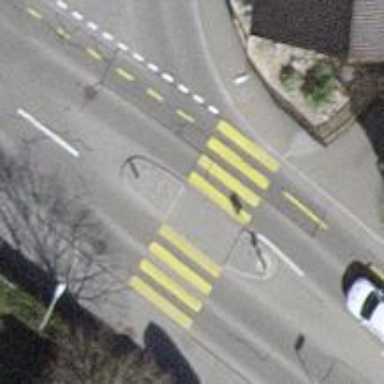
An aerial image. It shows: Uncontrolled road crossing with island and markings.